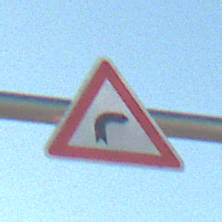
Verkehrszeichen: KurveRechts
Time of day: SunriseSunset
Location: Outdoor (Beach)
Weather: Clear
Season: NotSpecified
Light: Natural